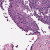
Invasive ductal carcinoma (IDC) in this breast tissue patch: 1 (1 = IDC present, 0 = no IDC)